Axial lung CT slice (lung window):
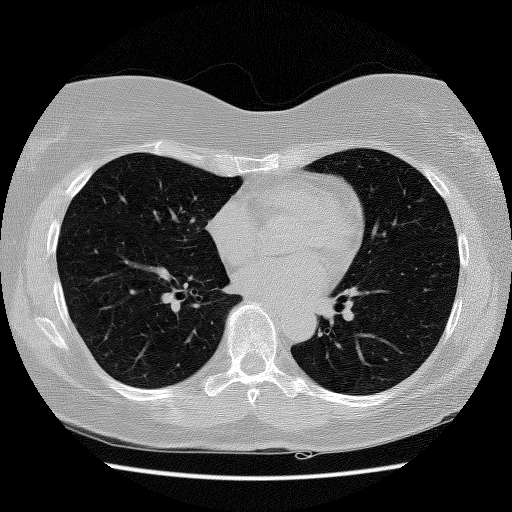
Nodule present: no